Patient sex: F
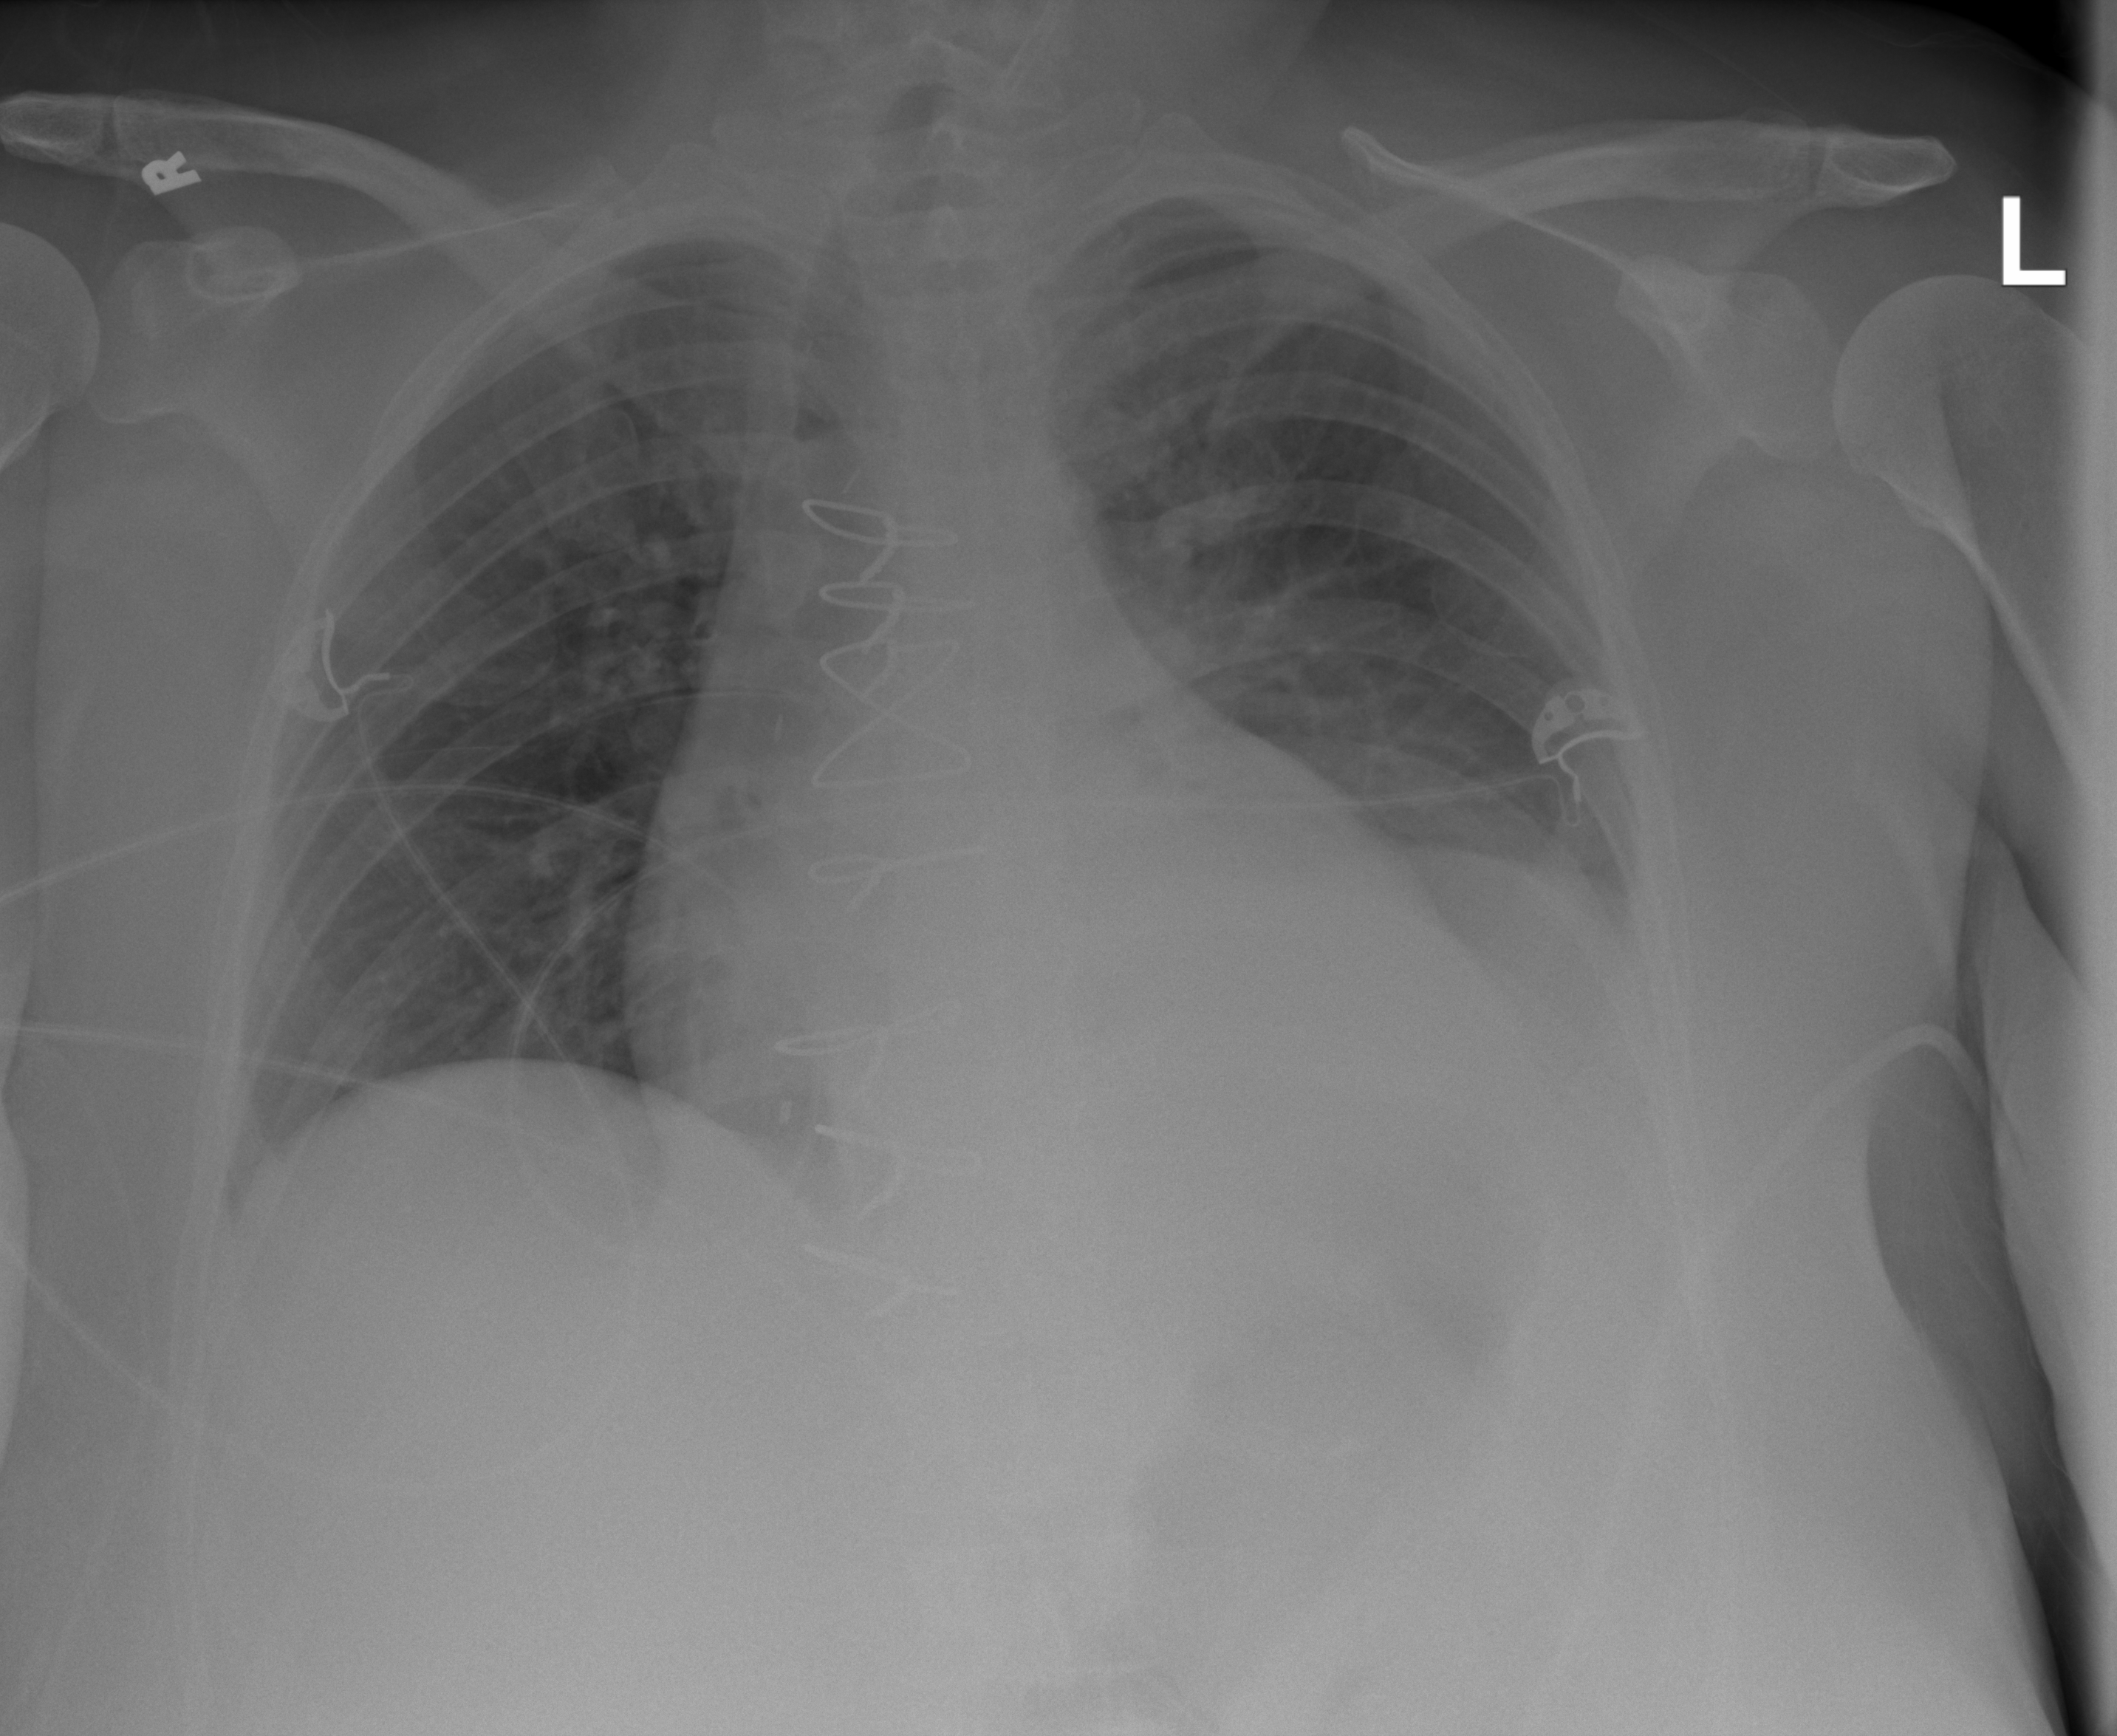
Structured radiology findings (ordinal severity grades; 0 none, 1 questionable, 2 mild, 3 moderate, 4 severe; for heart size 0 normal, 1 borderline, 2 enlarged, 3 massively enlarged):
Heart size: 2
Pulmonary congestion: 0
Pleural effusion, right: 1
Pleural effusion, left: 2
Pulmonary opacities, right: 0
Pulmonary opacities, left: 0
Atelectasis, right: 1
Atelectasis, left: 3